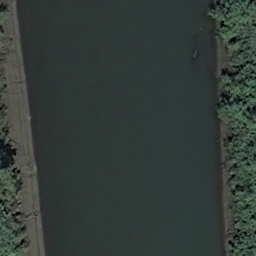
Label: river